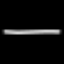
Label: line